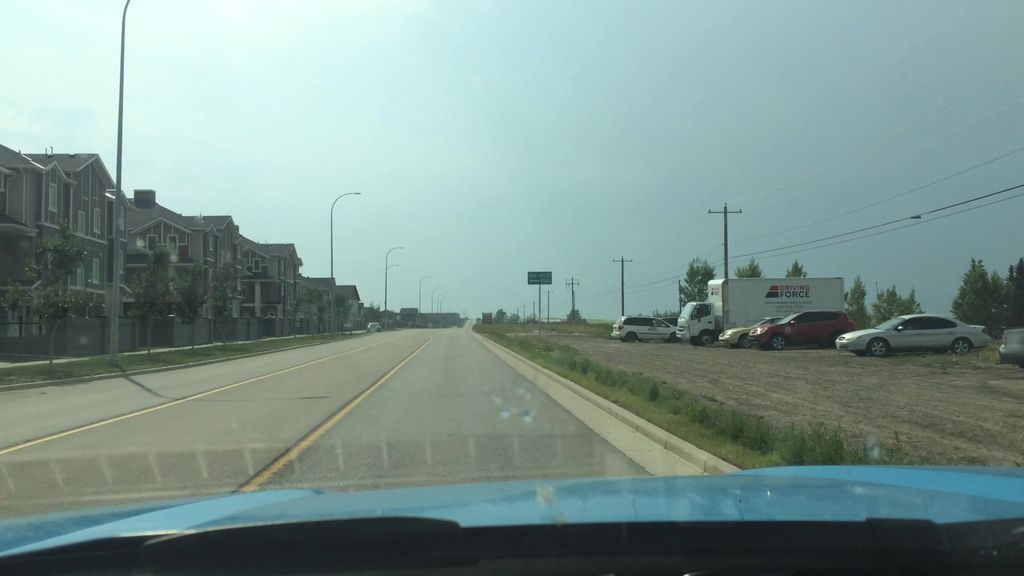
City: calgary